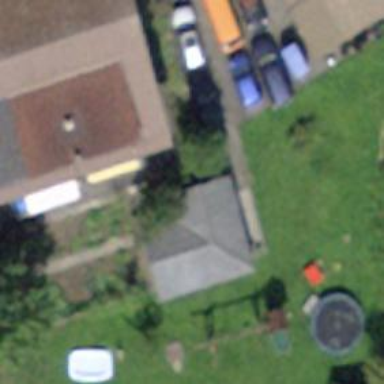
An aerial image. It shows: Shed.